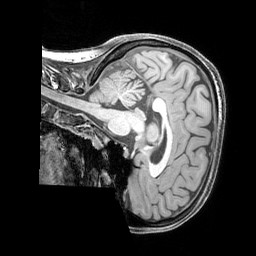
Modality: T1w
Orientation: sagittal
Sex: female
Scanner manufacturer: siemens
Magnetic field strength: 3 T
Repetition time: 2.3 s
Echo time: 0.00226 s